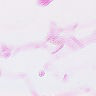
Metastatic tissue present: no